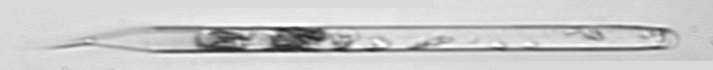
Label: Rhizosolenia